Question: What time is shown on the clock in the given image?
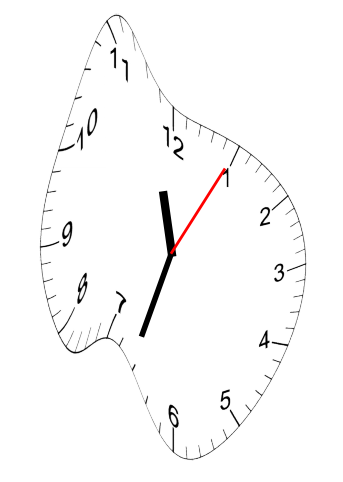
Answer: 11:33:05